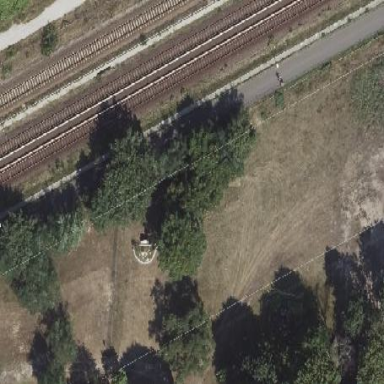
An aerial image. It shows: Pet cemetery.